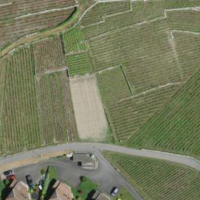
EUNIS habitat code: 52
Species observed at this site:
Echium vulgare
Medicago sativa